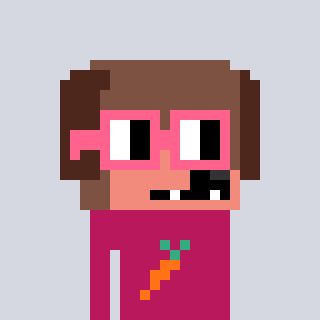
a pixel art character with square pink glasses, a dog-shaped head and a darkpink-colored body on a cool background